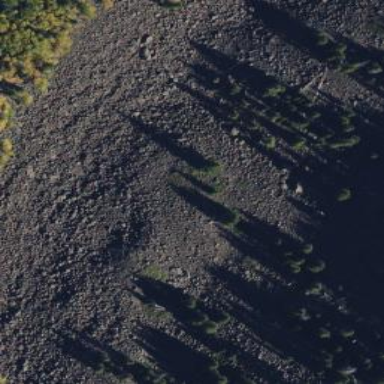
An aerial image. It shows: Natural scree.